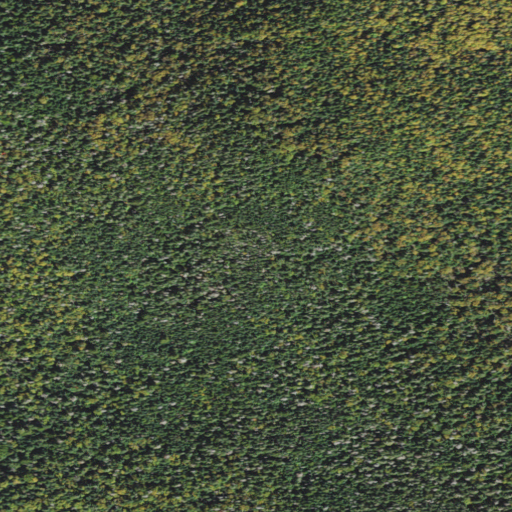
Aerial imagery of ridge(s) in New Hampshire named Pilot Range containing evergreen forest and mixed forest